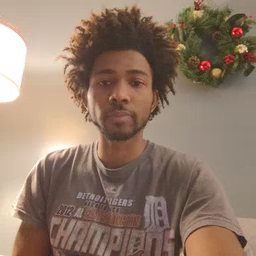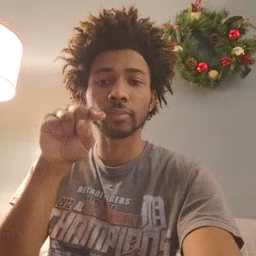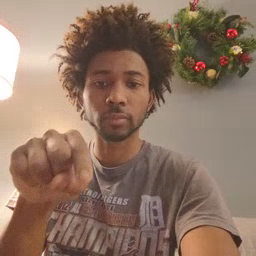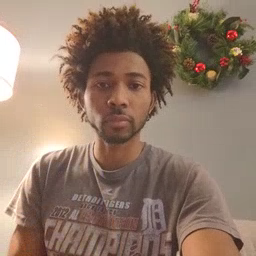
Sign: there